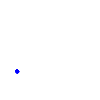
Particle: proton